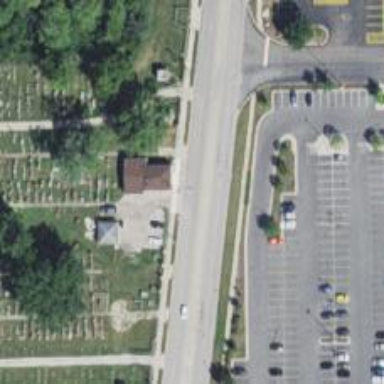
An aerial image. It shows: Sector within cemetery.